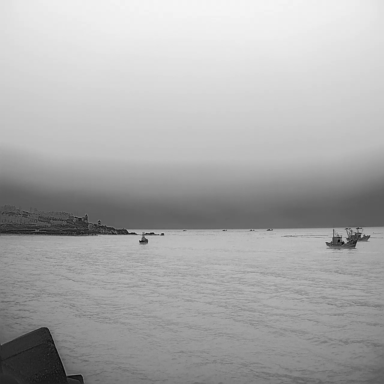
There are seven bulk_carriers in the infrared image.